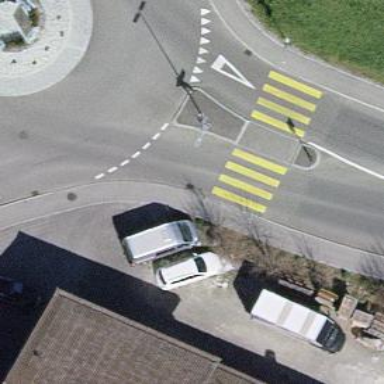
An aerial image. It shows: Uncontrolled zebra crossing on the road.